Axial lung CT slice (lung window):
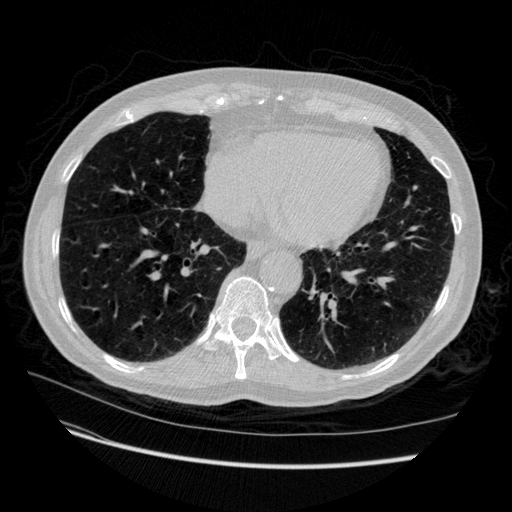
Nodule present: no